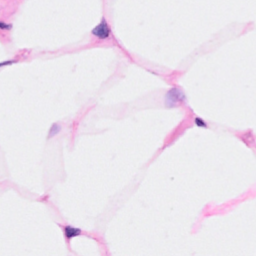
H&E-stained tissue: Breast